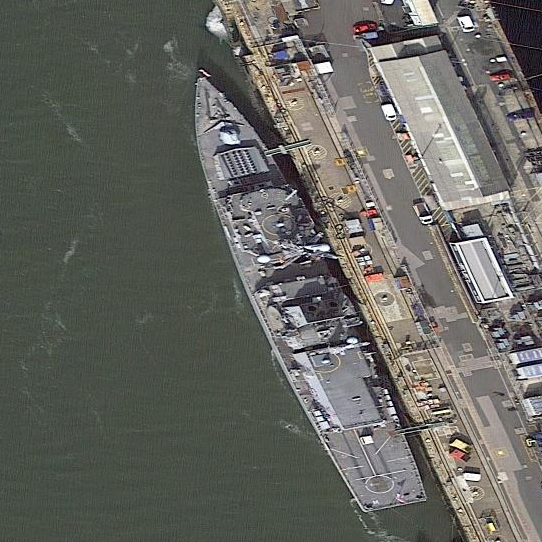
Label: Type_45_destroyer